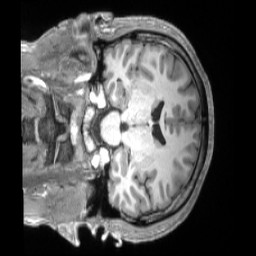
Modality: T1w
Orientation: coronal
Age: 43
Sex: male
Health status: ill
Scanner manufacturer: siemens
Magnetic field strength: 3 T
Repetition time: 2.2 s
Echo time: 0.00157 s